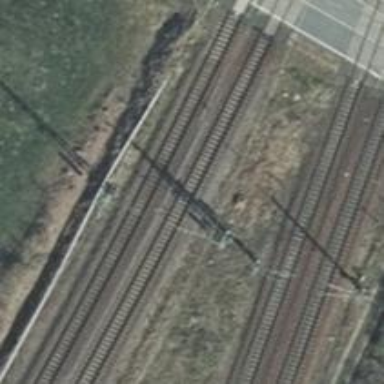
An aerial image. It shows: Railway milestone with catenary mast.